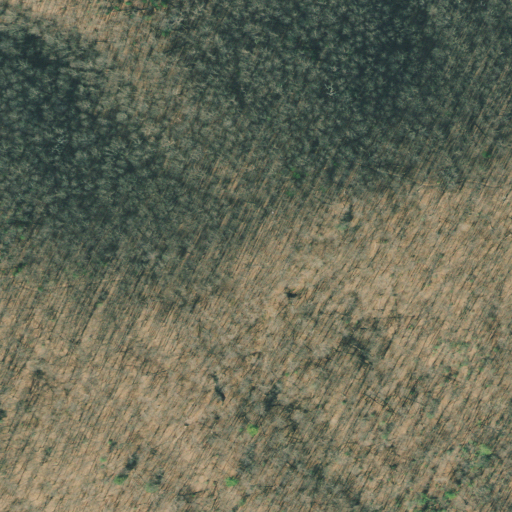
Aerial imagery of mountain in Georgia named Gaddis Mountain containing only deciduous forest